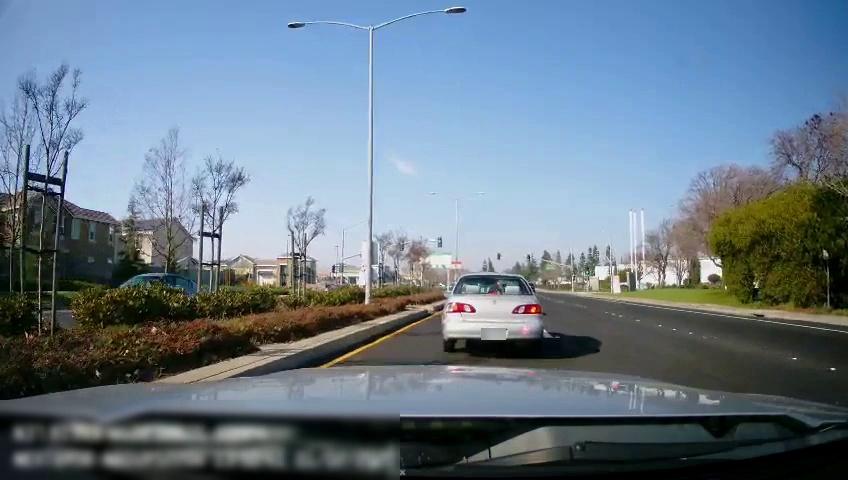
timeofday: Day
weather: Sunny
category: Drivable Space
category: Drivable Space
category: Vehicles | Car
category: Vehicles | Car
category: Lanes | Current Lane
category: Lanes | Alternate Lane
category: Lanes | Current Lane
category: Lanes | Current Lane
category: Lanes | Opposite Lane
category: Traffic | Lights
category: Traffic | Lights